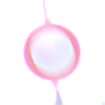
Verkehrszeichen: VerbotFahrzeugeAllerArt
Umgebung: Outdoor, Urban
Tageszeit: MorningAfternoon
Wetter: Overcast
Licht: Natural
Jahreszeit: NotSpecified
Kontrast: LowContrast